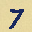
Label: 7